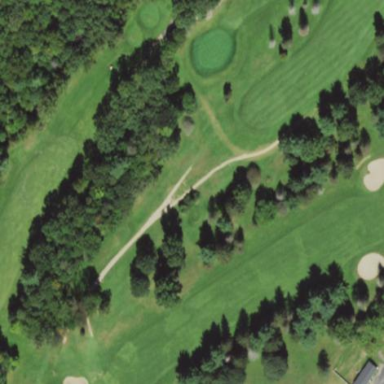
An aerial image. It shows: Golf fairway surrounded by grass.